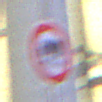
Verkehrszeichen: TatsaechlicheLaenge
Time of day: Night
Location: Outdoor (Urban)
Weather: PartlyCloudy
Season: NotSpecified
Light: Artificial